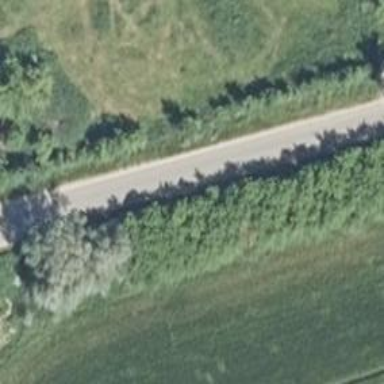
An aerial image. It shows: Row of broadleaved trees.